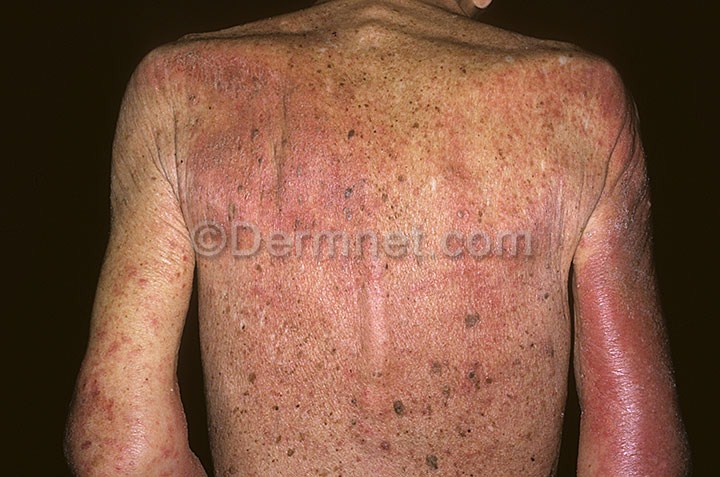
Disease: Eczema Photos